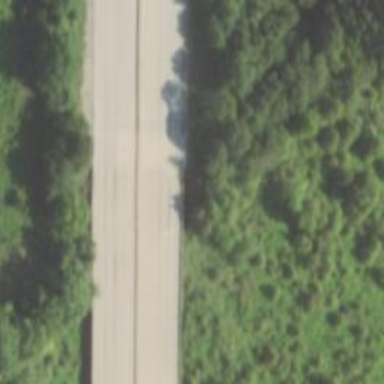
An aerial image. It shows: Beam-structured bridge on motorway.